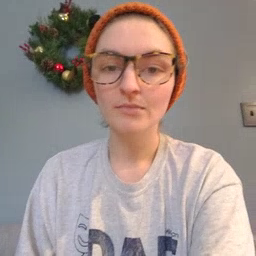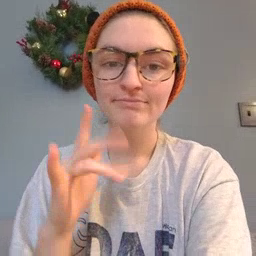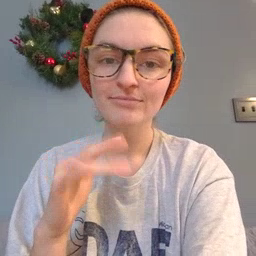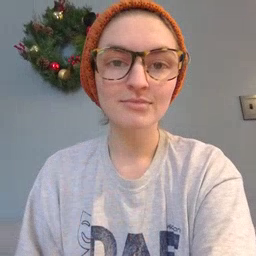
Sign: finger